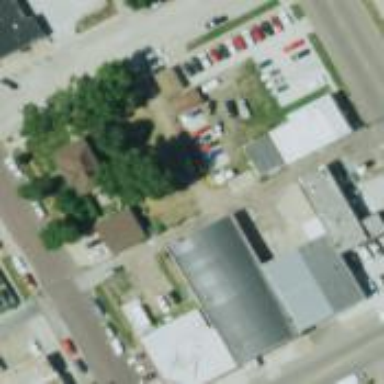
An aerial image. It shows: Alleyway designated as service road.